Question: I read <URL> which didn't mention resizing tds in any specific way, so I tried the following css:
'''
.cbCell {
width: 25px;
}
.smallerCell {
width: 240px;
}
.textfield {
width: 230px;
}
'''
with this html
'''
<thead>
<tr>
<th class="cbCell"><input type='checkbox' class='form-control' id='selectall'></th>
<th class="text-center smallerCell">Employee Name</th>
<th class="text-center smallerCell">Mail</th>
</tr>
</thead>
<tbody>
<tr id='addr0'>
<td class="cbCell"><input type='checkbox' class='form-control case'></td>
<td class="smallerCell"><input type="text" name='name0' placeholder='Name' class="form-control textfield"/></td>
<td class="smallerCell"><input type="text" name='mail0' placeholder='Mail' class="form-control textfield"/></td>
</tr>
<tr id='addr1'>
</tr>
</tbody>
'''
The textfields have been resized but the td has not, the 'smallerCell' style isn't applied

I tried <URL> which didn't work for me. I used the grid system to float the establishment info to the right, I ultimately want the name and mail columns to fit the smaller textfield size, and for there to be a margin and vertical rule dividing the People and Establishment columns.
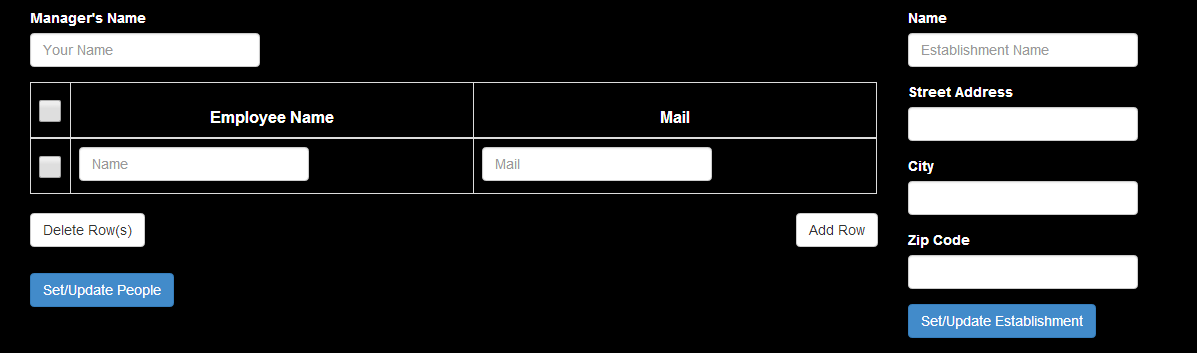
Answer: Change table width to auto. In boot strap table width is set to 100%
'''
.table {
width: 100%;
margin-bottom: 20px;
}
'''
so make it
'''
.table {
width: auto;
}
'''
in you css.